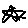
Label: star